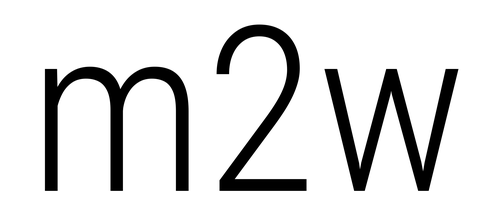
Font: Roboto_Condensed_Light